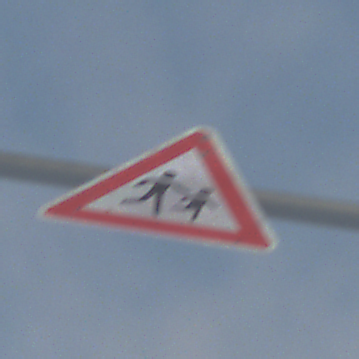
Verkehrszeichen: KinderLinks
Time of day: SunriseSunset
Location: Outdoor (Nature)
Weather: PartlyCloudy
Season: NotSpecified
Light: Natural